Question: I am trying to create a data entry table using MvvmCross. Here is what I have:
ShipmentView.axml:
'''
<?xml version="1.0" encoding="utf-8"?>
<LinearLayout xmlns:android="http://schemas.android.com/apk/res/android"
xmlns:local="http://schemas.android.com/apk/res-auto"
android:orientation="vertical"
android:layout_width="fill_parent"
android:layout_height="fill_parent">
<EditText
android:layout_width="fill_parent"
android:layout_height="wrap_content"
style="@style/InputEditText"
local:MvxBind="Text Shipment.Shipper" />
<EditText
android:layout_width="fill_parent"
android:layout_height="wrap_content"
style="@style/InputEditText"
local:MvxBind="Text Shipment.OrgAddress" />
<EditText
android:layout_width="fill_parent"
android:layout_height="wrap_content"
style="@style/InputEditText"
local:MvxBind="Text Shipment.OrgEmail" />
<Mvx.MvxListView
android:layout_width="fill_parent"
android:layout_height="fill_parent"
local:MvxBind="ItemsSource ShipmentInventory.Items"
local:MvxItemTemplate="@layout/inventoryitemdetailview" />
</LinearLayout>
'''
ShipmentInventory.Items is an ObservableCollection of ShipmentInventoryItem. The template for my items is as follows:
'''
<?xml version="1.0" encoding="utf-8"?>
<LinearLayout xmlns:android="http://schemas.android.com/apk/res/android"
xmlns:local="http://schemas.android.com/apk/res-auto"
android:orientation="horizontal"
android:layout_width="fill_parent"
android:layout_height="fill_parent">
<EditText
android:layout_width="fill_parent"
android:layout_height="wrap_content"
style="@style/InputEditText"
local:MvxBind="Text TagColor" />
<EditText
android:layout_width="fill_parent"
android:layout_height="wrap_content"
style="@style/InputEditText"
local:MvxBind="Text TagLot" />
<EditText
android:layout_width="fill_parent"
android:layout_height="wrap_content"
style="@style/InputEditText"
local:MvxBind="Text Articles" />
</LinearLayout>
'''
The Code for my ViewModel is:
'''
using Cirrious.MvvmCross.ViewModels;
using MPS_Mobile_Driver.Droid.DataModel;
using MPSDataService;
using System;
namespace MPS_Mobile_Driver.Droid.ViewModels
{
public class ShipmentViewModel
: MvxViewModel
{
public async void Init(int idno, short idsub)
{
Shipment = await MPS_Mobile_Driver.Droid.DataModel.ShipmentDataSource.GetShipment(idno, idsub);
await MPS_Mobile_Driver.Droid.DataModel.ShipmentDataSource.GetShipmentInventory (Guid.Parse("59361EA3-C688-41FB-AF96-DF50F357272B"));
ShipmentInventory = ShipmentDataSource.CurrInventory;
}
private Shipment _Shipment;
public Shipment Shipment
{
get { return _Shipment; }
set { _Shipment = value; RaisePropertyChanged(() => Shipment); }
}
private ShipmentInventory _ShipmentInventory;
public ShipmentInventory ShipmentInventory
{
get { return _ShipmentInventory; }
set { _ShipmentInventory = value; RaisePropertyChanged(() => ShipmentInventory); }
}
}
}
'''
This is all working except the details in the MvxListView are jacked up. It shows the value for the first column as the whole line and the other two columns as blank lines after that then rinse and repeat times about 30 items. My theme template just makes it white background with black letters. It is as follows just in case it is the problem:
'''
<?xml version="1.0" encoding="utf-8" ?>
<resources>
<style name="InputEditText" parent="android:style/Widget.EditText">
<item name="android:textColor">@color/black</item>
<item name="android:background">@color/white</item>
<item name="android:textSize">20dp</item>
<item name="android:textCursorDrawable">@drawable/black_cursor</item>
<item name="android:layout_margin">5dp</item>
<item name="android:padding">2dp</item>
</style>
</resources>
'''
Maybe I shouldn't use a linear layout. I do want the table to have columns across the screen. I am very new to Android programming so I am sure it is some tiny detail that I missed. Any help would be greatly appreciated.
Jim

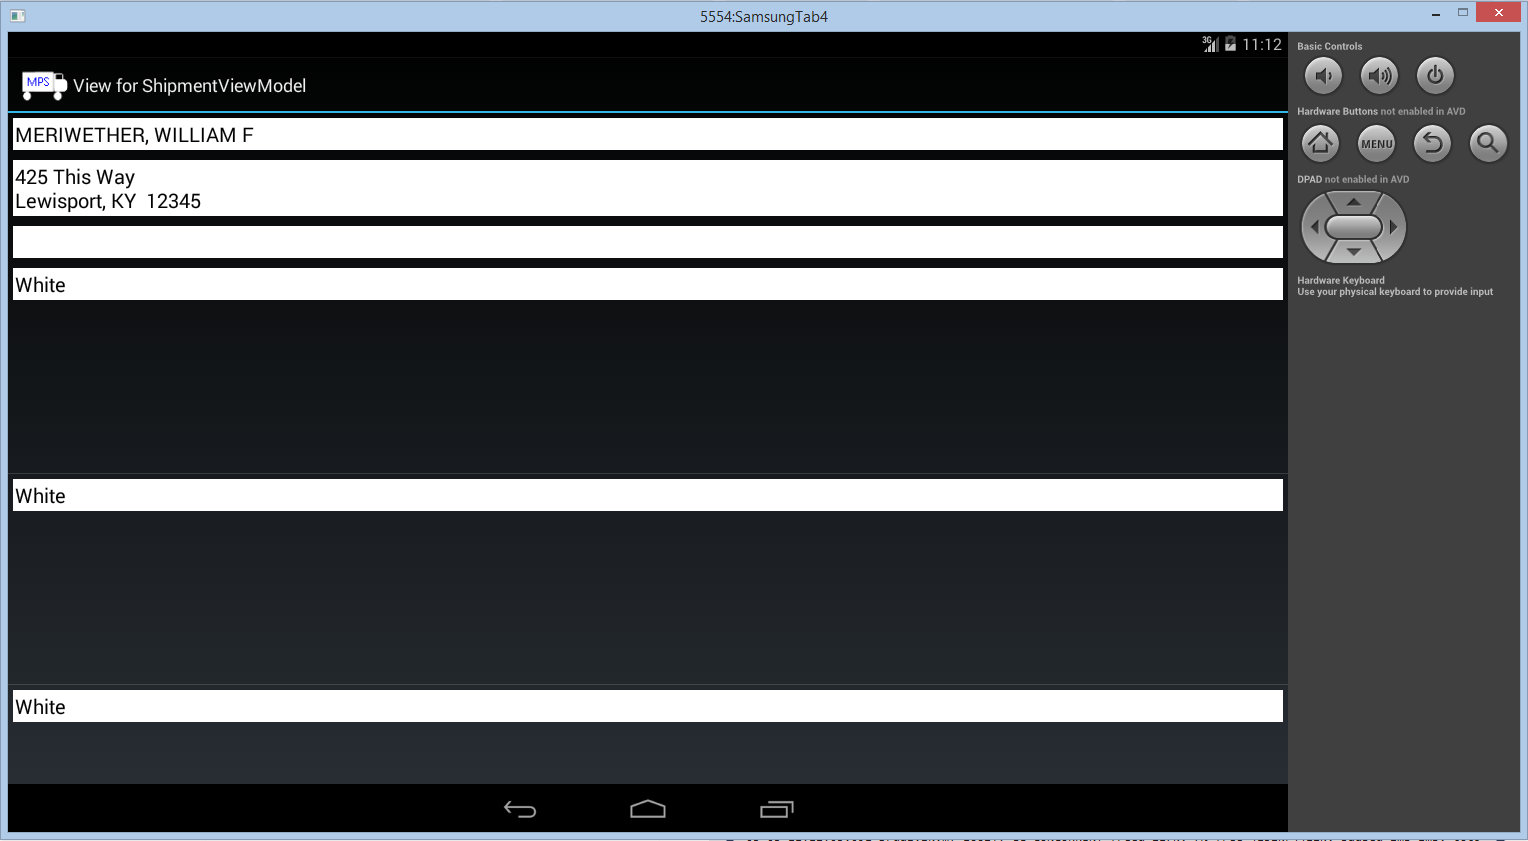
Answer: This was actually a really easy fix as the problem was with me being a noob to Android. All I had to do was put a fixed width on the EditTexts...
'''
<?xml version="1.0" encoding="utf-8"?>
<LinearLayout xmlns:android="http://schemas.android.com/apk/res/android"
xmlns:local="http://schemas.android.com/apk/res-auto"
android:orientation="horizontal"
android:layout_width="fill_parent"
android:layout_height="fill_parent">
<EditText
android:layout_width="300dp"
android:layout_height="wrap_content"
style="@style/InputEditText"
local:MvxBind="Text TagColor" />
<EditText
android:layout_width="300dp"
android:layout_height="wrap_content"
style="@style/InputEditText"
local:MvxBind="Text TagLot" />
<EditText
android:layout_width="300dp"
android:layout_height="wrap_content"
style="@style/InputEditText"
local:MvxBind="Text Articles" />
</LinearLayout>
'''
@Stuart thanks for looking at this. In the future I will have to google my slang before I use it in a post. It meant what I thought it meant, but it had a lot of other meanings as well O.o
Cheers,
Jim